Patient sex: M
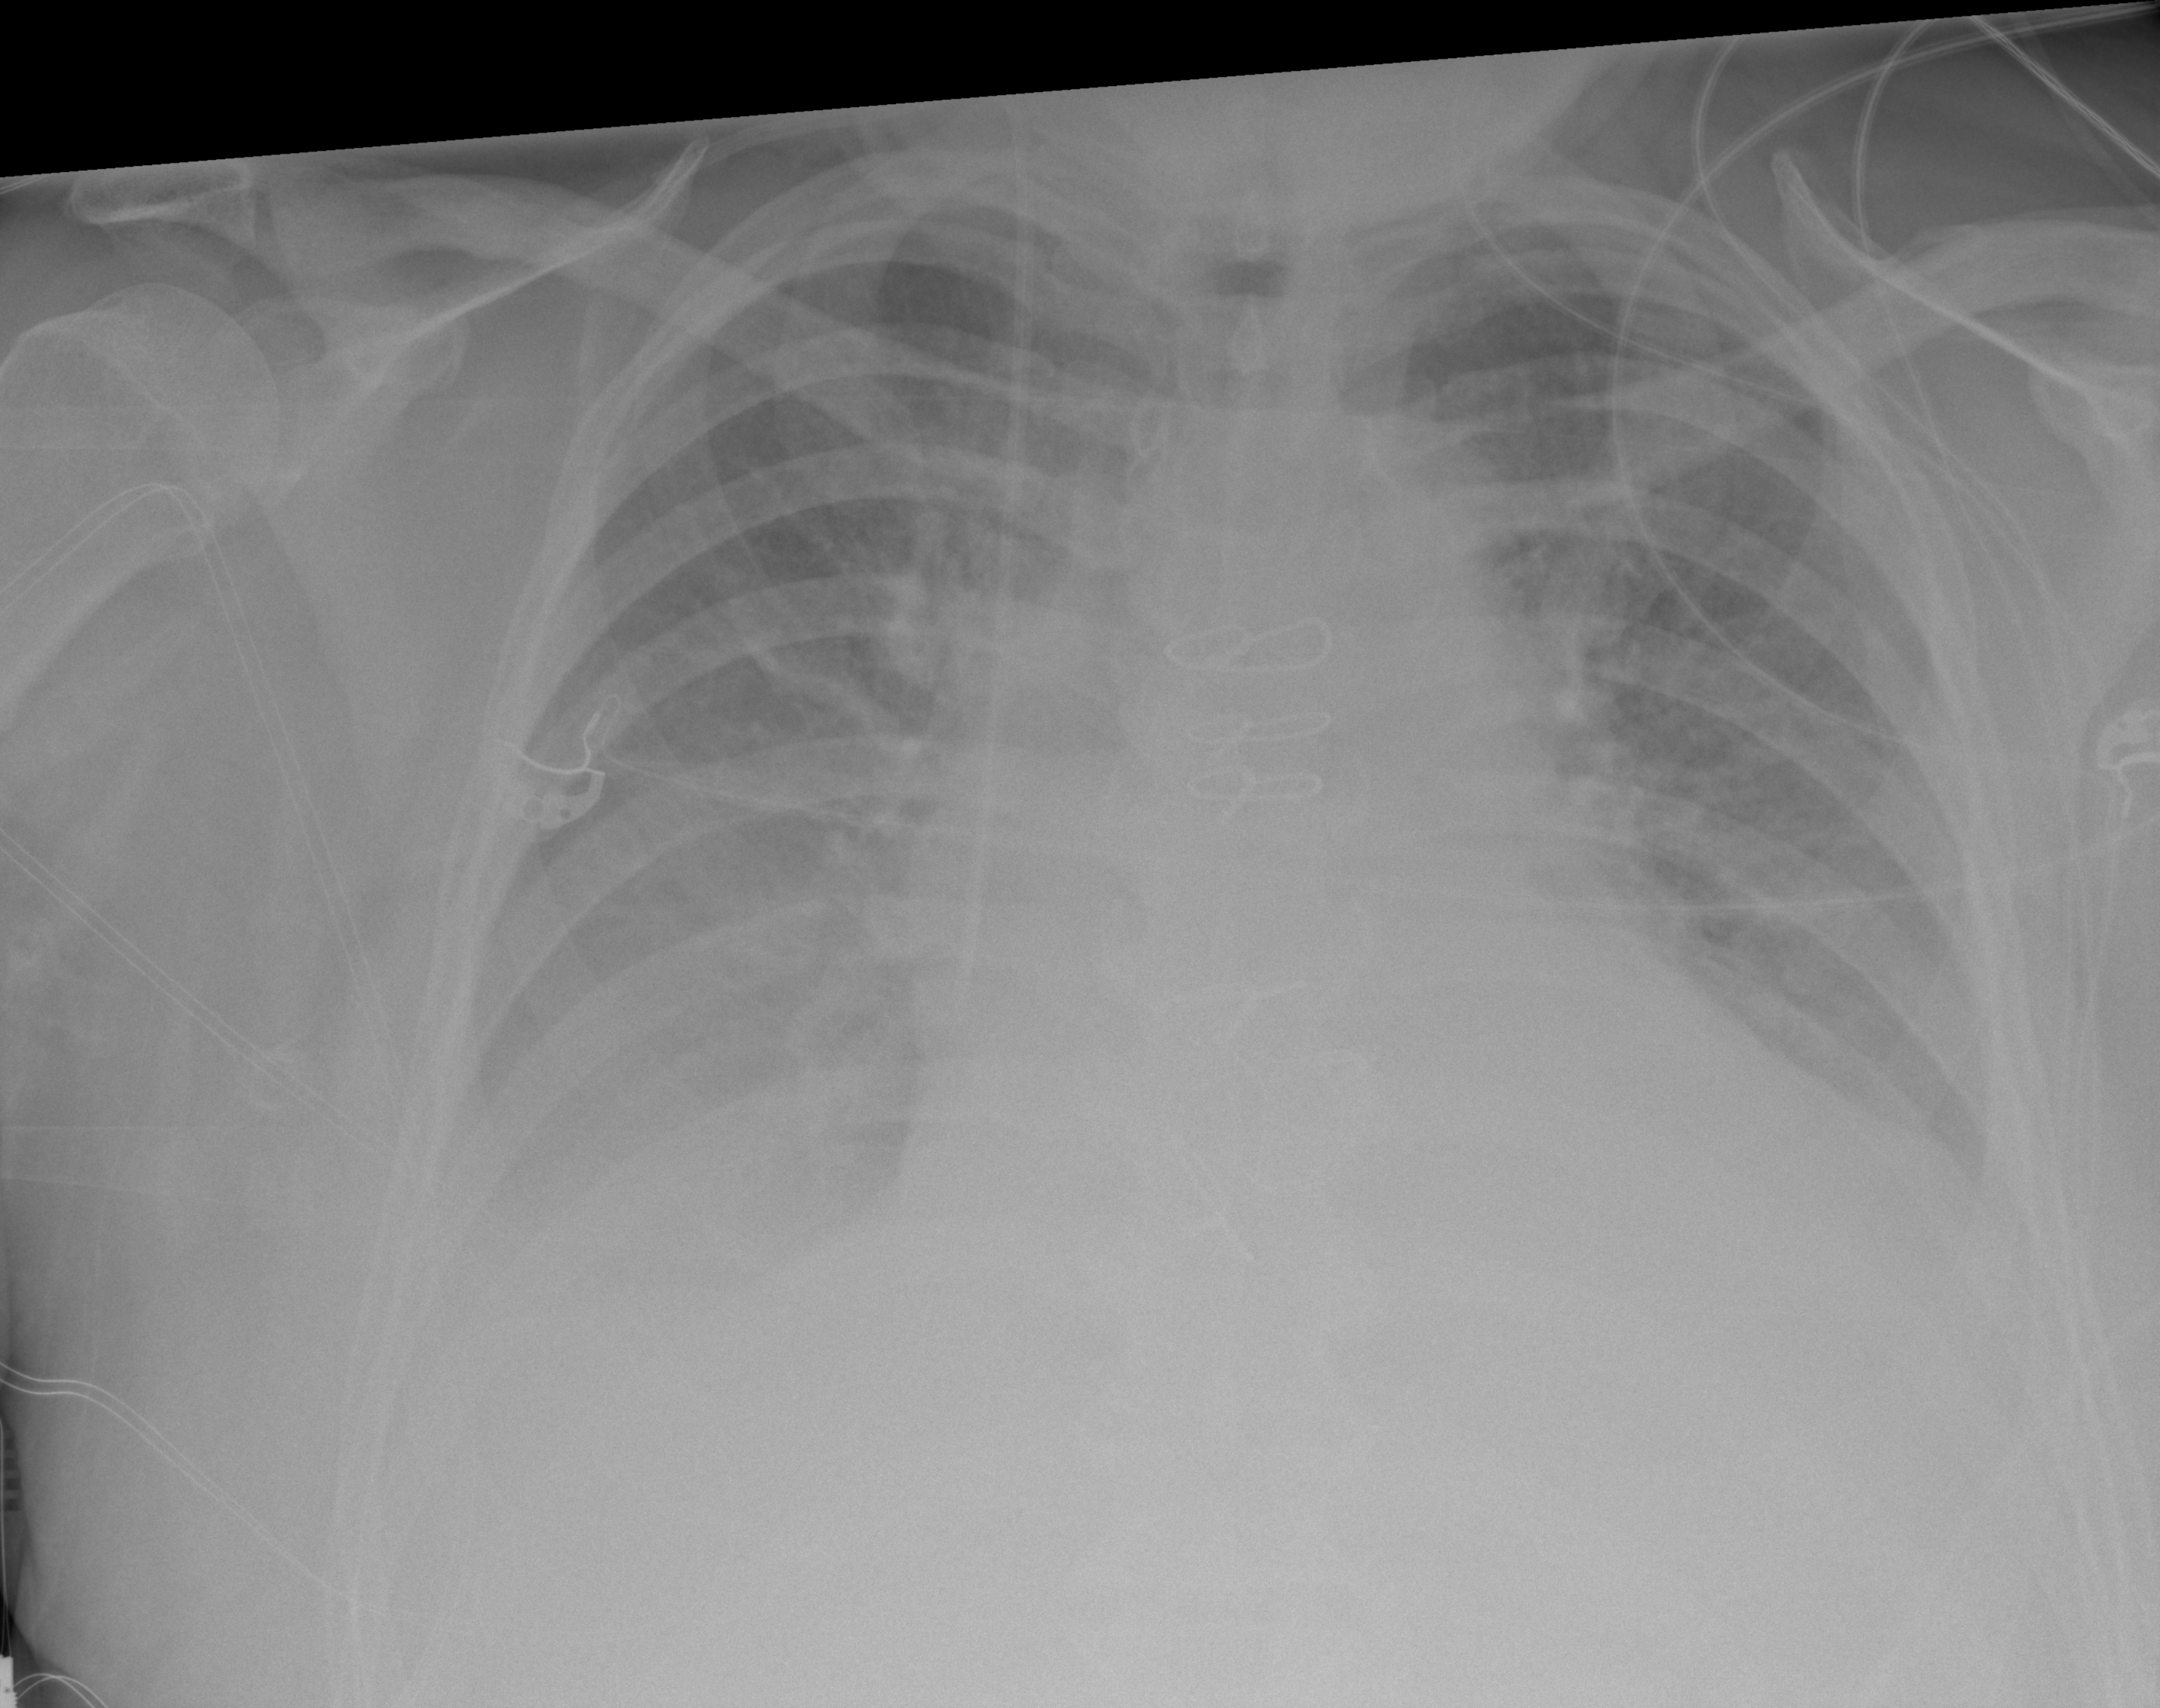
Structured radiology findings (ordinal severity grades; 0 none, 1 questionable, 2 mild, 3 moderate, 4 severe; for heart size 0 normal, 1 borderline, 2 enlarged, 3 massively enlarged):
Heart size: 2
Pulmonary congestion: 2
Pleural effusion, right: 2
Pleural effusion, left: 2
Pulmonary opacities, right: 0
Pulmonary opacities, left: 0
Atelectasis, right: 2
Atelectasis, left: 2